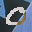
Label: 0